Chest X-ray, AP view. Patient: 51 years old, sex F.
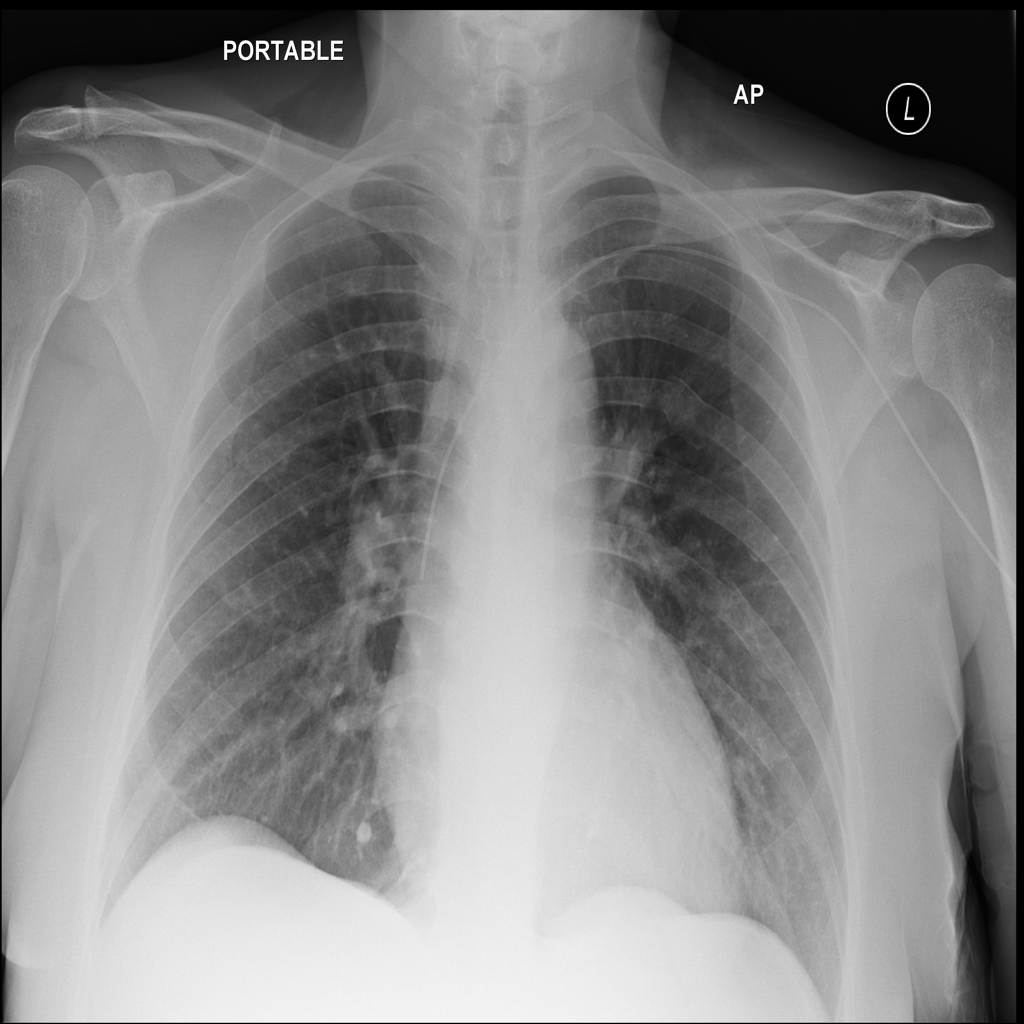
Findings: No Finding